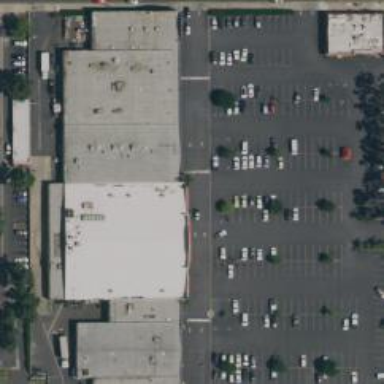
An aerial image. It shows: Retail building.